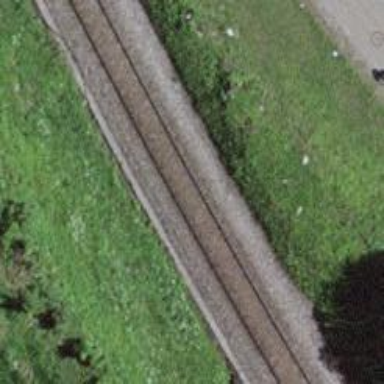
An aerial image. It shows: Single railway track with electrified contact line.